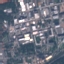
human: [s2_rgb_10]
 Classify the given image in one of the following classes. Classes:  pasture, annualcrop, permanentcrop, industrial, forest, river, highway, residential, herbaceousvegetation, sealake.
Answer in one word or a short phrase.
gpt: Industrial